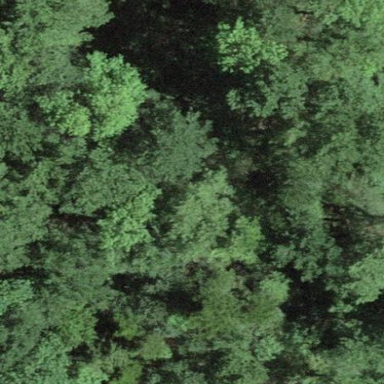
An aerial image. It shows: Forest area.